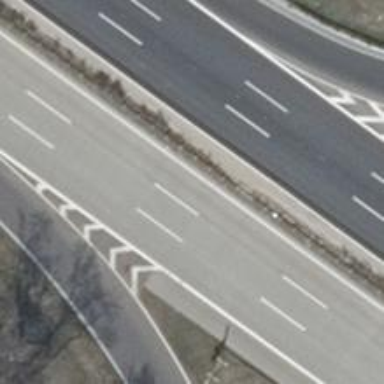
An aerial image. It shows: Motorway with concrete surface.